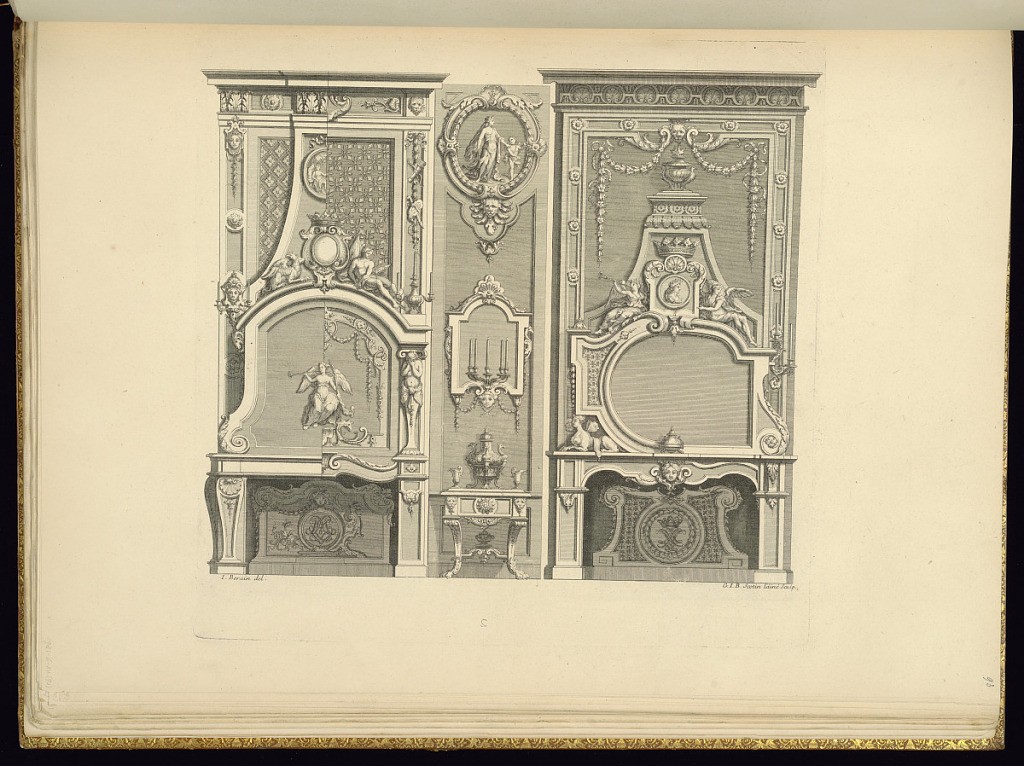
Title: Chimneypiece Designs
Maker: Jean Berain, the elder, French, 1640-1711
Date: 1711
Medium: Engraving on laid paper
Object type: Bound print
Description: Two chimneypiece designs. The designs are divided in half to show variations in form and decoration. Between the chimneypieces is a console table, a mirror with a candelabra, and a rondel with an antique scene of a woman and winged putto. The plate is signed and numbered.